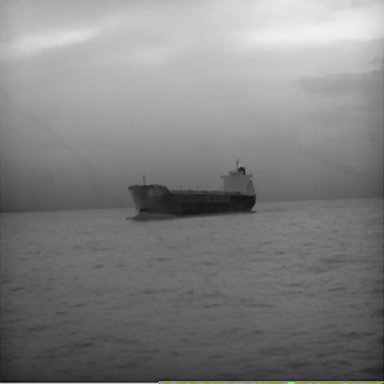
There is a liner in the infrared image.